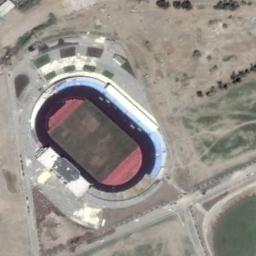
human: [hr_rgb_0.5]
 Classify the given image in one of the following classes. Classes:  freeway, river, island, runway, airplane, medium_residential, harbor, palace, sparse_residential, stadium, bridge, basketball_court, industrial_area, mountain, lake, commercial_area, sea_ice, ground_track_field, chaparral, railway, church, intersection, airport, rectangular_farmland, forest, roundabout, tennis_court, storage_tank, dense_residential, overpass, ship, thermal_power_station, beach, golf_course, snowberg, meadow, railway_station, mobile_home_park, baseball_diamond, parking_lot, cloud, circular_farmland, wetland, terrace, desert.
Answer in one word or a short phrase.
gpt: stadium